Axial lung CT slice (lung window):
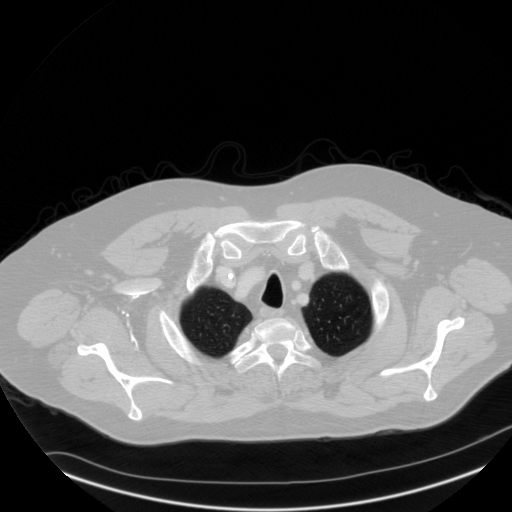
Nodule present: no